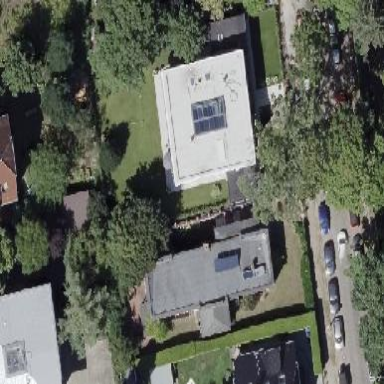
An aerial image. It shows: Detached building with flat roof.